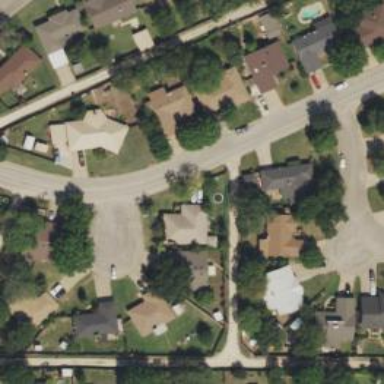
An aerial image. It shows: Alleyway designated as service road.